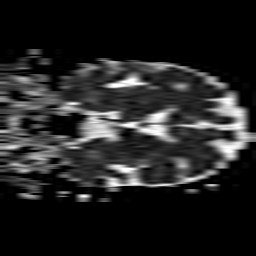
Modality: ADC
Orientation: coronal
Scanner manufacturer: philips
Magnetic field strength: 1.5 T
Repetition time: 3.51 s
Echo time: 0.07078 s